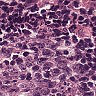
Metastatic tissue present: no